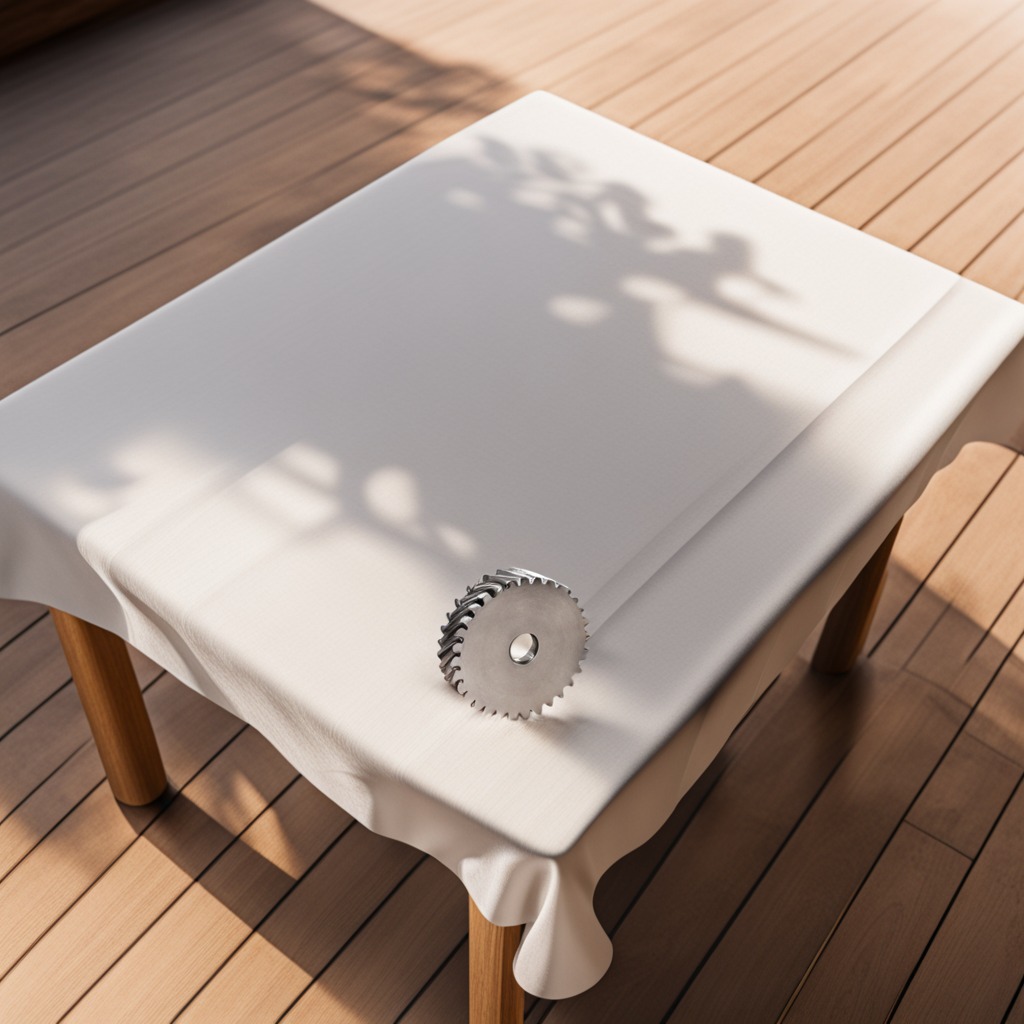
A steel gear with teeth is lying on a clean wooden table.